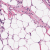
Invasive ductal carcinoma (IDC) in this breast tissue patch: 0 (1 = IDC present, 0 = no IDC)